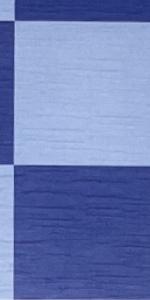
Label: Empty